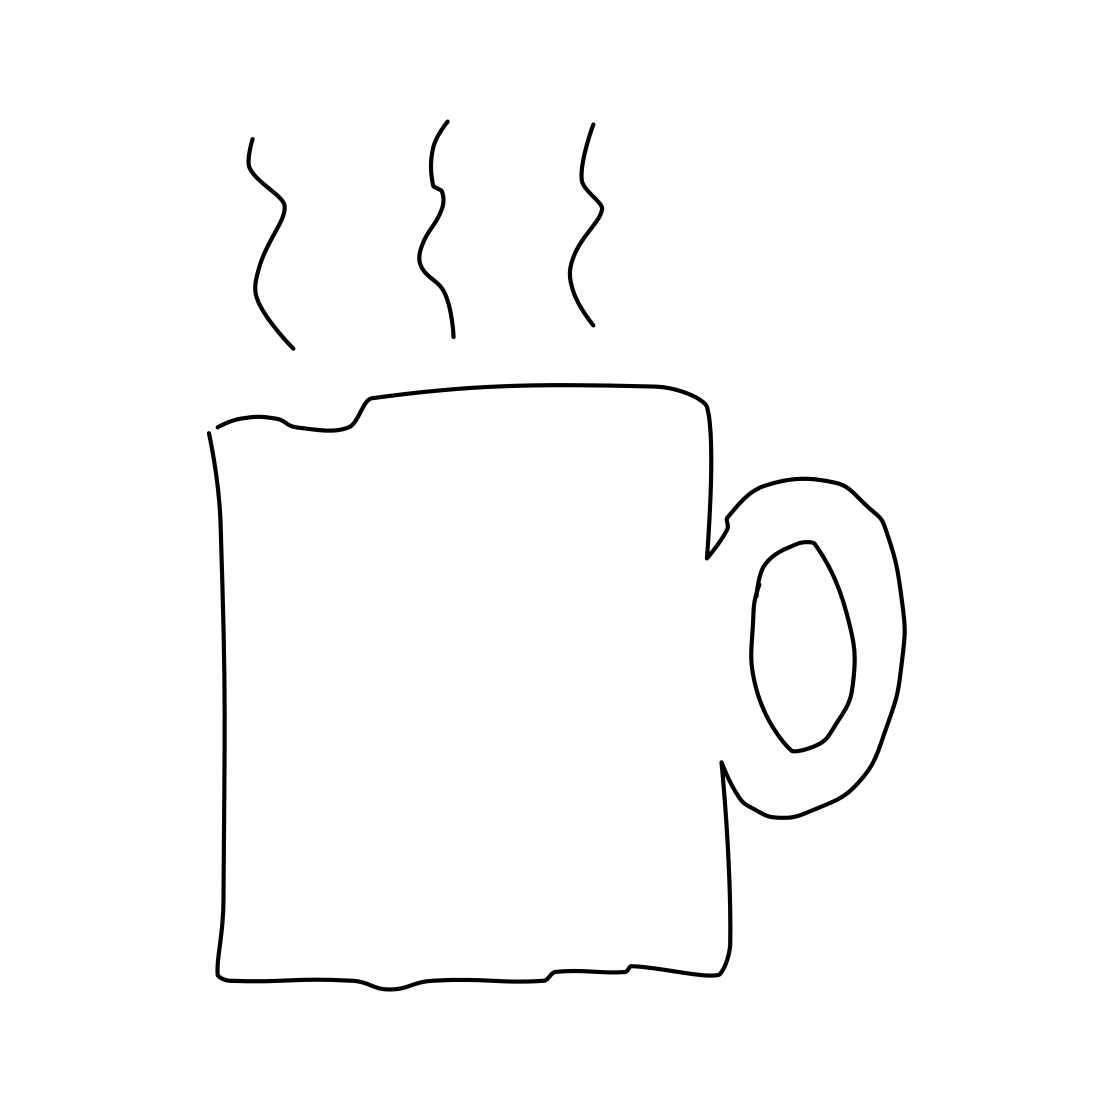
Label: mug